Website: home-depot
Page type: delivery-shipping
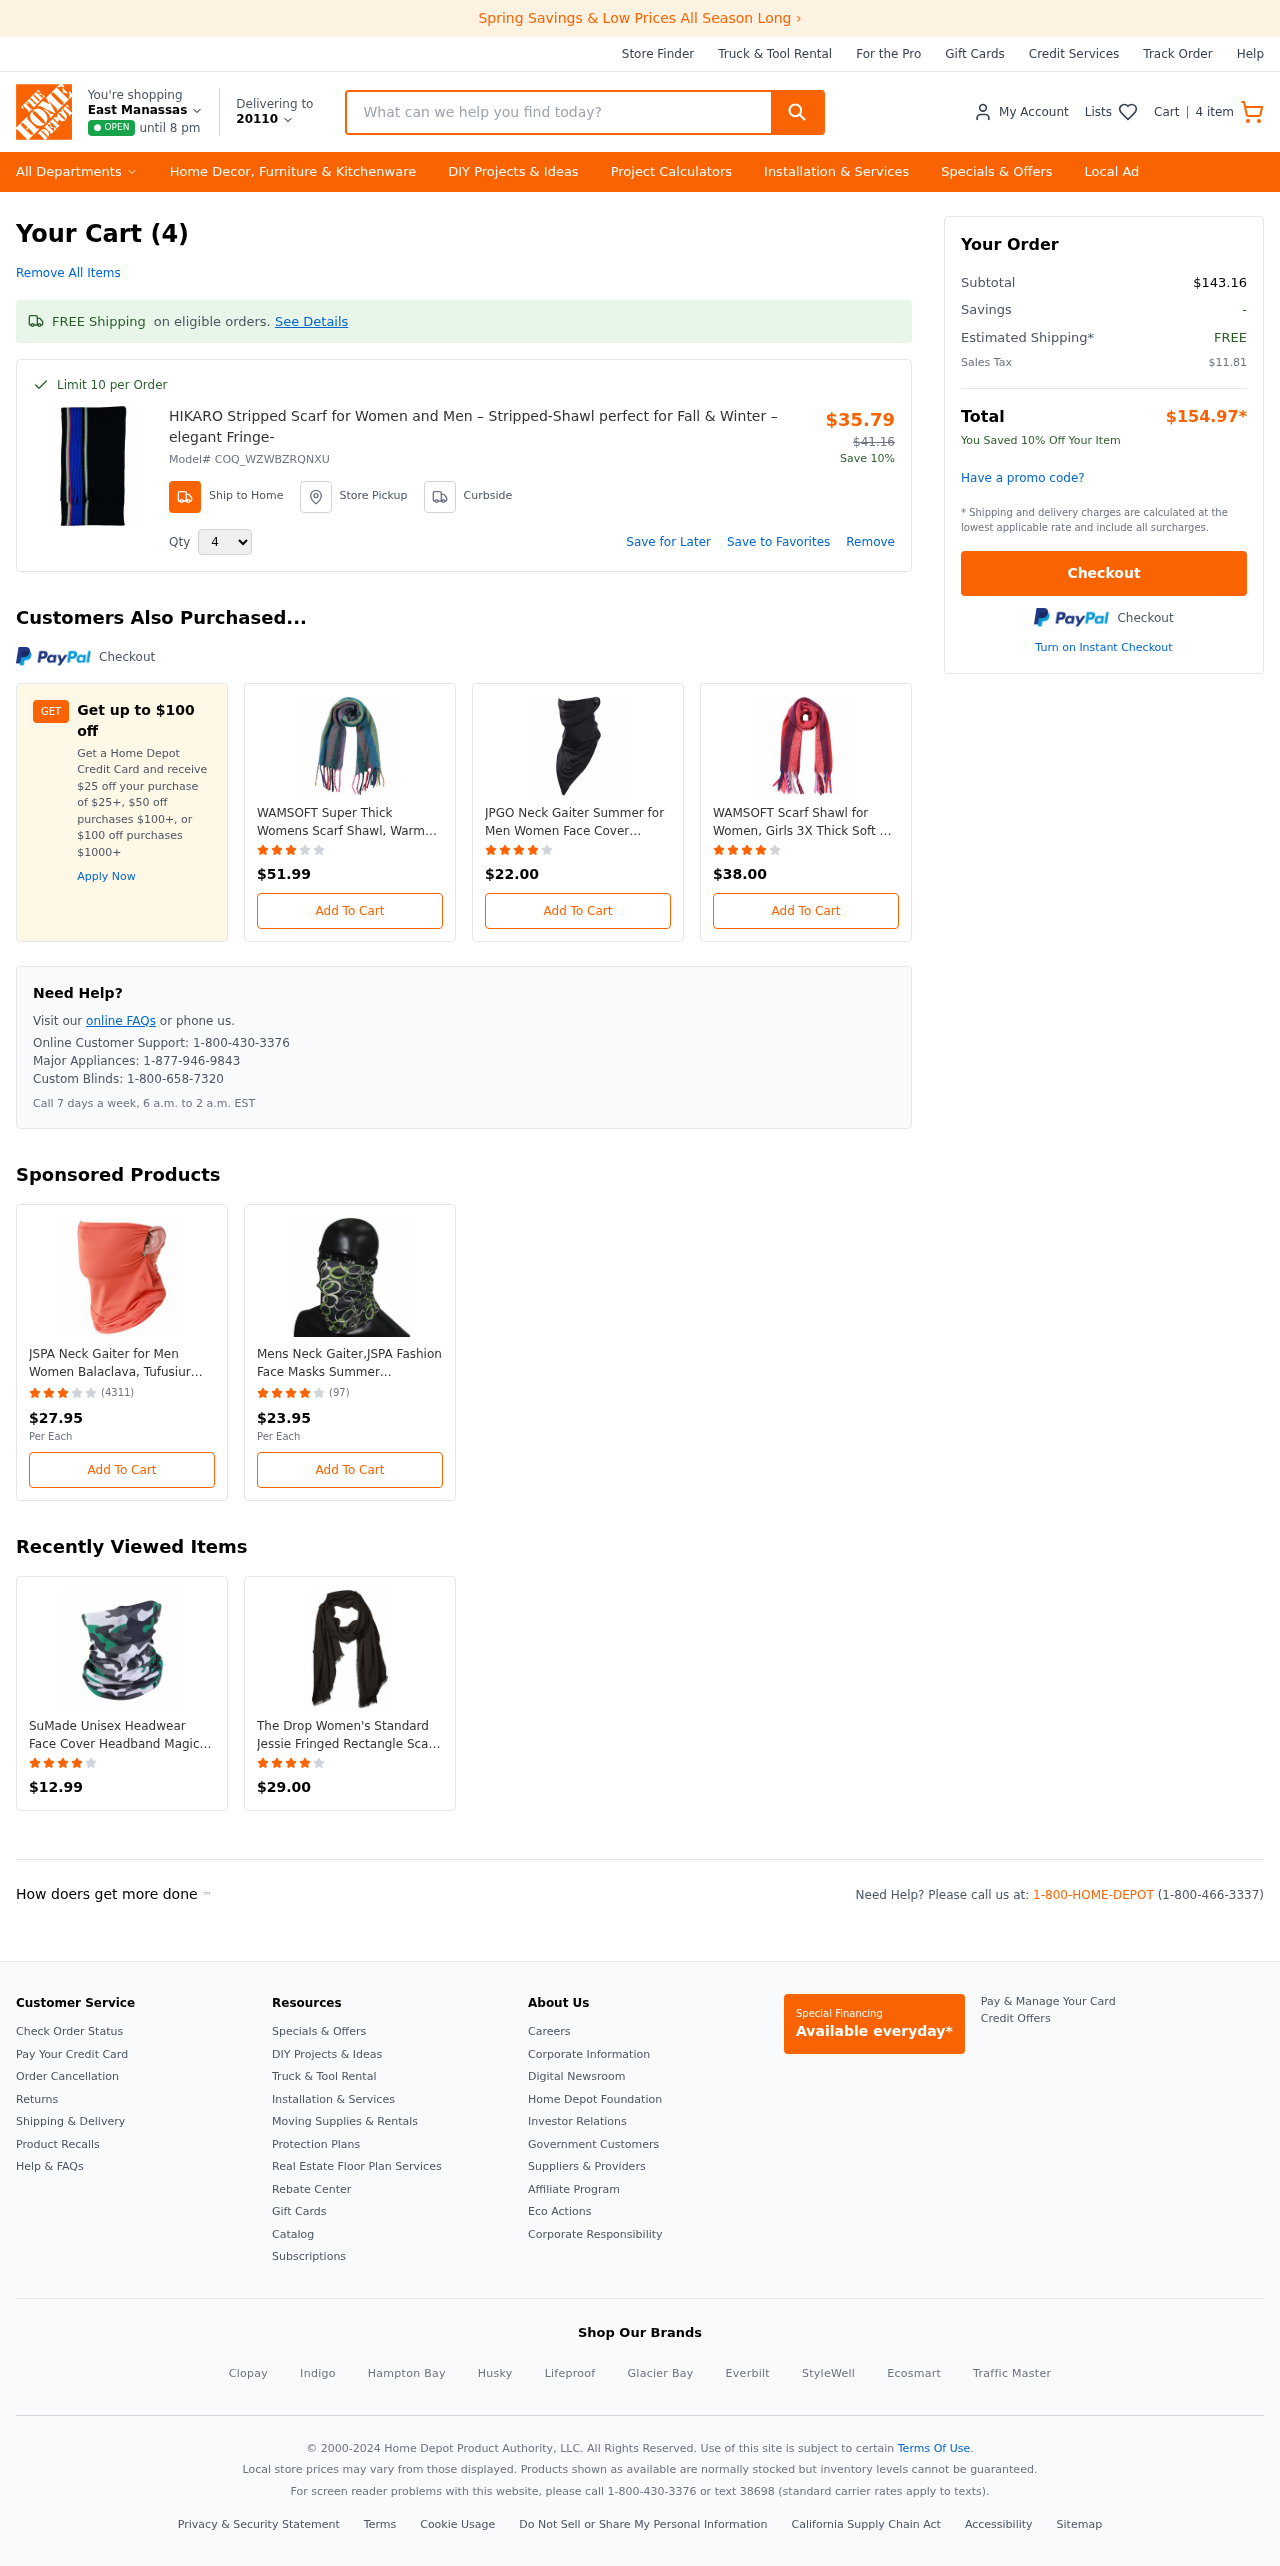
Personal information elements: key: PII_CITY_STATE
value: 20110
Product elements: key: PRODUCT1_NAME
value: HIKARO Stripped Scarf for Women and Men – Stripped-Shawl perfect for Fall & Winter – elegant Fringe-
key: PRODUCT1_PRICE
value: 35.79
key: PRODUCT1_QUANTITY
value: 4
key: PRODUCT2_NAME
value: WAMSOFT Super Thick Womens Scarf Shawl, Warm Comfortable 3X Thick Spring Soft Rainbow Cashmere Large
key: PRODUCT2_PRICE
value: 51.99
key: PRODUCT2_RATING
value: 3.9
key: PRODUCT3_NAME
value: JPGO Neck Gaiter Summer for Men Women Face Cover Seamless Bandana Ear Loops Cycling Scarf Balaclava
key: PRODUCT3_PRICE
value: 22
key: PRODUCT3_RATING
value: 4.3
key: PRODUCT4_NAME
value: WAMSOFT Scarf Shawl for Women, Girls 3X Thick Soft & Warm Rainbow Fashion Cashmere Feel Long Pashmin
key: PRODUCT4_PRICE
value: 38
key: PRODUCT4_RATING
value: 4.5
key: PRODUCT5_NAME
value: JSPA Neck Gaiter for Men Women Balaclava, Tufusiur Summer Face Scarf Neck Gaiters Cover Cool Bandana
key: PRODUCT5_NUM_RATINGS
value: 4311
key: PRODUCT5_PRICE
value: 27.95
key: PRODUCT5_RATING
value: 3.6
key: PRODUCT6_NAME
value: Mens Neck Gaiter,JSPA Fashion Face Masks Summer Headwear Cooling Face Mouth Cover Headband Neck Gait
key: PRODUCT6_NUM_RATINGS
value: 97
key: PRODUCT6_PRICE
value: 23.95
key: PRODUCT6_RATING
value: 4
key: PRODUCT7_NAME
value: SuMade Unisex Headwear Face Cover Headband Magic Scarf Neck Gaiter Bandanas
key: PRODUCT7_PRICE
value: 12.99
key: PRODUCT7_RATING
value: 4.2
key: PRODUCT8_NAME
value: The Drop Women's Standard Jessie Fringed Rectangle Scarf, Black, One Size
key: PRODUCT8_PRICE
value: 29
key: PRODUCT8_RATING
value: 4.1
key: PRODUCT1_MODEL_ID
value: COQ_WZWBZRQNXU
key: PRODUCT1_ORIGINAL_PRICE
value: $41.16
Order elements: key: ORDER_NUM_ITEMS
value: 4
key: ORDER_NUM_ITEMS
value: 4 item
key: ORDER_SUBTOTAL
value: $143.16
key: ORDER_TAX
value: $11.81
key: ORDER_TOTAL
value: $154.97
Search elements: key: HEADER_SEARCH
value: What can we help you find today?